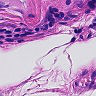
Metastatic tissue present: no